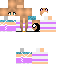
A female human skin with pale skin, wearing blonde long hair dressed in a blue tshirt and black pants, featuring a closed mouth.